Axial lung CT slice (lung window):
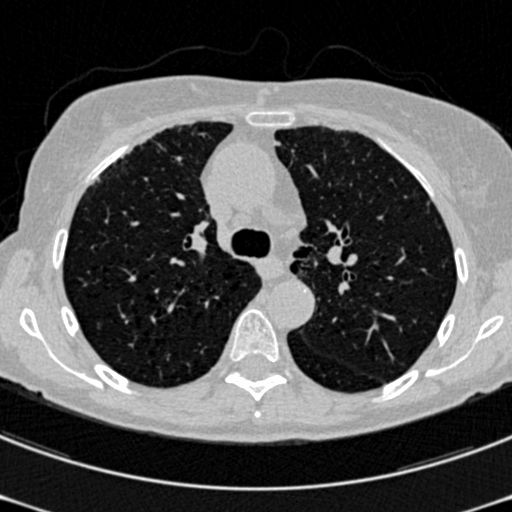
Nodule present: no